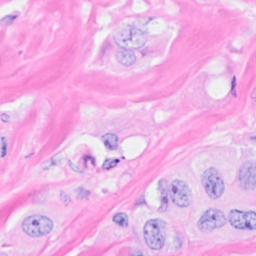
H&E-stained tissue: Breast